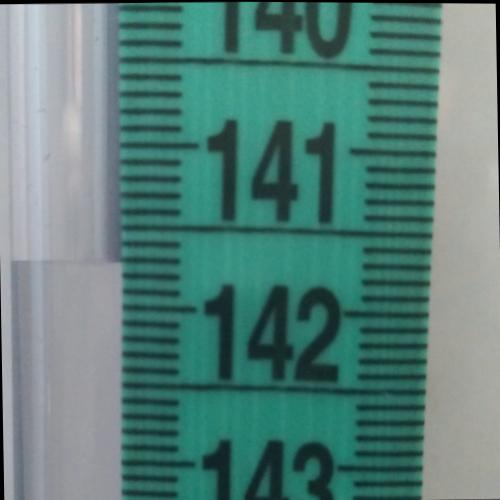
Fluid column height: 141.7 cm